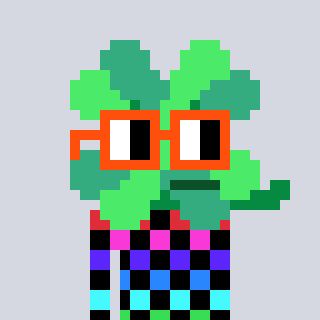
a pixel art character with square orange glasses, a clover-shaped head and a redpinkish-colored body on a cool background